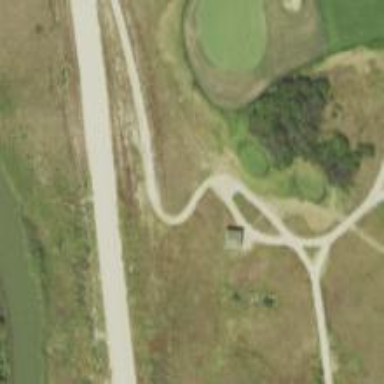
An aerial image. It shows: Pathway for golfing.